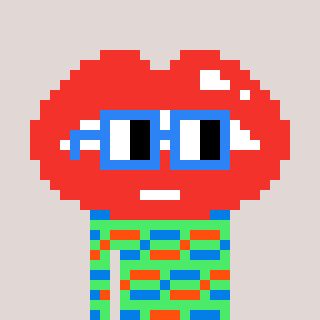
a pixel art character with square blue glasses, a lips-shaped head and a teal-colored body on a warm background